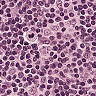
Metastatic tissue present: no